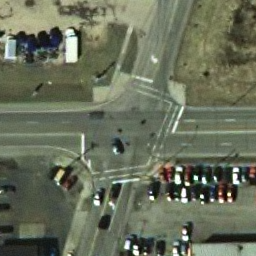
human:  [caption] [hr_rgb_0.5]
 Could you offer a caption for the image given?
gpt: An intersection with a few cars on the road .

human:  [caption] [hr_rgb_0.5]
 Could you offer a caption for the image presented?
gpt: A desolate intersection with two roads are not vertical to each other .

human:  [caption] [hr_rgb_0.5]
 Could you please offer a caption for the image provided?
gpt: A desolate intersection with some houses and plants at the corners .

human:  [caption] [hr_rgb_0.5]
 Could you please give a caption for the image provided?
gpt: An intersection with some houses and plants at the corners .

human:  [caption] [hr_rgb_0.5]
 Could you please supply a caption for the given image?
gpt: An intersection with two roads are not vertical to each other .